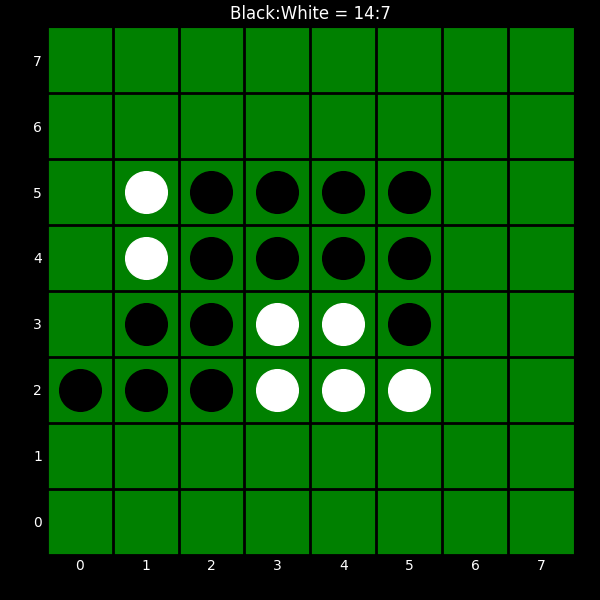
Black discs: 14
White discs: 7